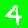
Digit: 4